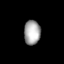
Tissue: lung
Cell type: Epithelial cells
Senescence score: 0.2291
Nuclear area (px): 390
Mean DAPI intensity: 167.846